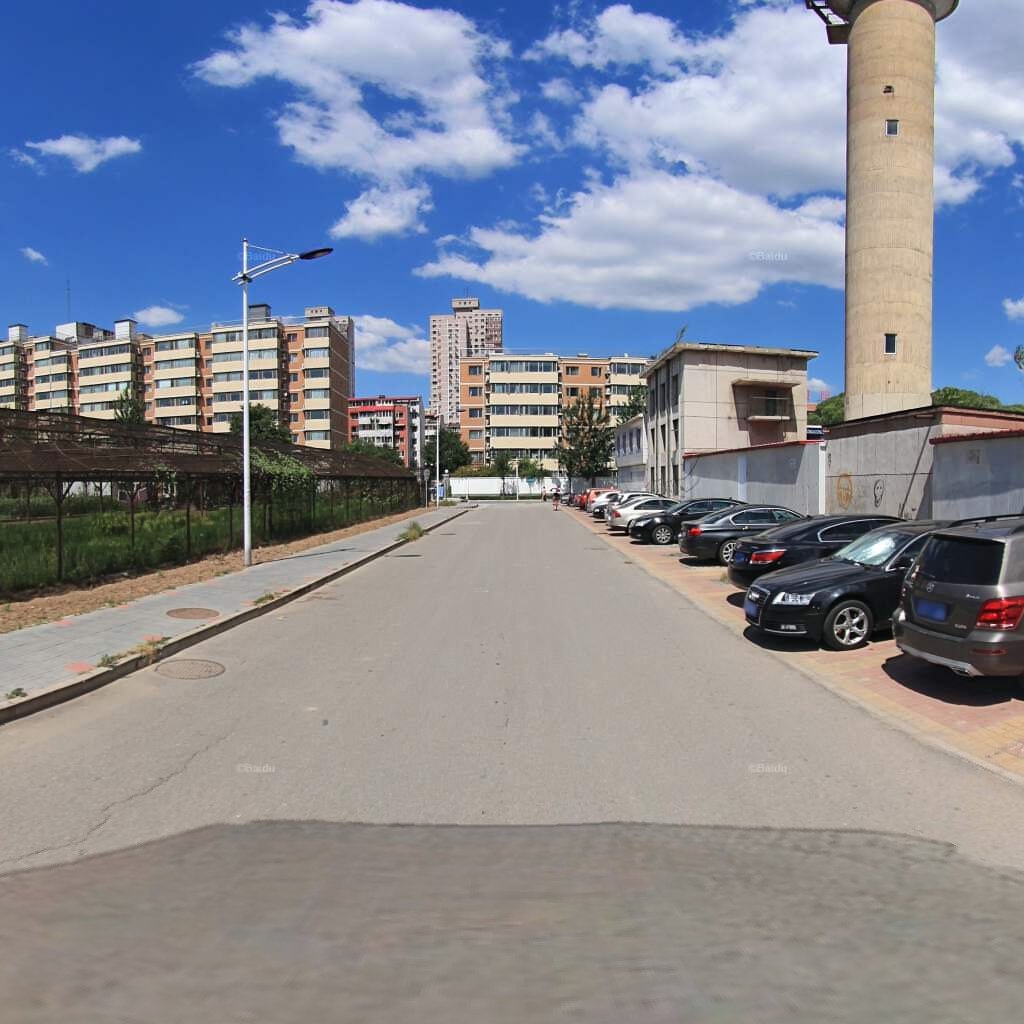
Region: Haidian
Road damage annotations: longitudinal crack, manhole cover, manhole cover